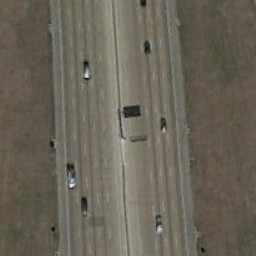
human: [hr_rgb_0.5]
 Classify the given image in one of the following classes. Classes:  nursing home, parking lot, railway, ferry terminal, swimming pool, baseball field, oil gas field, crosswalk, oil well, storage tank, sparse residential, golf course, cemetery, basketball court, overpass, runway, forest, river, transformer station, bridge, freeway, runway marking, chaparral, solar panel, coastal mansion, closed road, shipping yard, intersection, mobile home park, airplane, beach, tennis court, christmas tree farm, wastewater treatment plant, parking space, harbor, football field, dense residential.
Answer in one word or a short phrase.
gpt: freeway